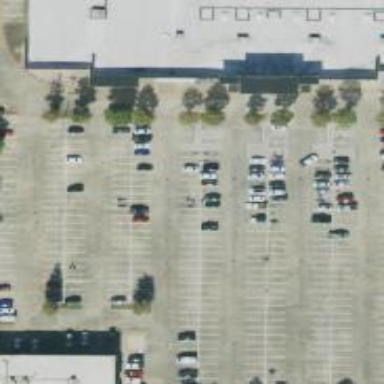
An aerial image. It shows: Parking space.